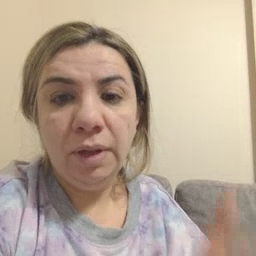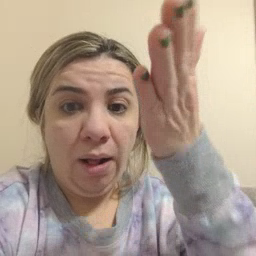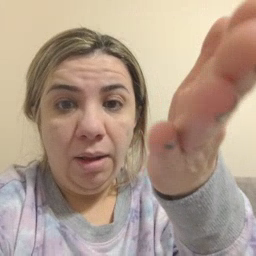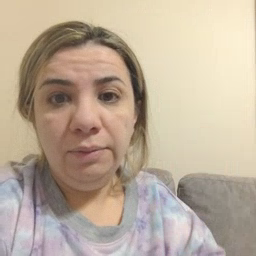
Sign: there